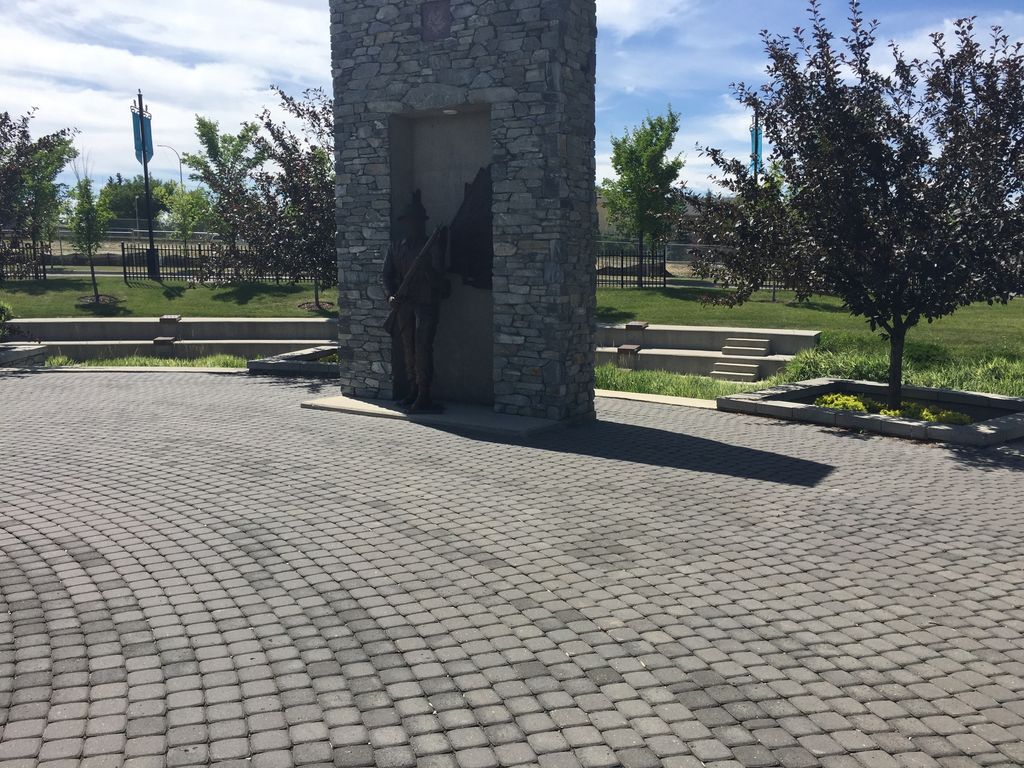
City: calgary